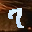
Label: 7